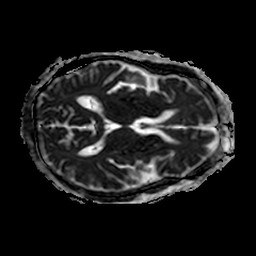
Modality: ADC
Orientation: axial
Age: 69
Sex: male
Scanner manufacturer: philips
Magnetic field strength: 3 T
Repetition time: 3.334 s
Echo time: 0.076 s